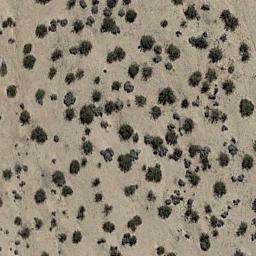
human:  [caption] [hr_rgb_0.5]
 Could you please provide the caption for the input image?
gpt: The chaparral is consist of sparse bushes on the desert .

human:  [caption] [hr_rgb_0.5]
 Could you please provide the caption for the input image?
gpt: Chaparral is evenly distributed on the sand .

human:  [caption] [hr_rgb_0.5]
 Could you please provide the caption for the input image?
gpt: There are several trees and some weeds in this desert .

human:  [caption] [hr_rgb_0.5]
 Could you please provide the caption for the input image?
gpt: Some disconnected chaparrals grow in the desert .

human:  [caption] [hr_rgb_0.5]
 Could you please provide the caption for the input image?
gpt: The vegetation in the chaparral is almost evenly distributed .